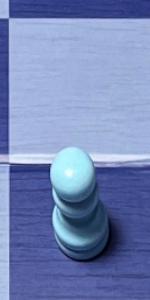
Label: Pawn_White